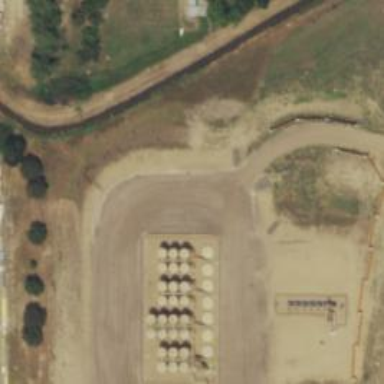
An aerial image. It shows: Storage tank that is man-made.